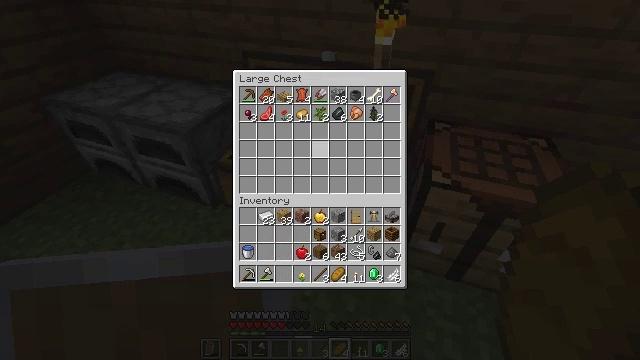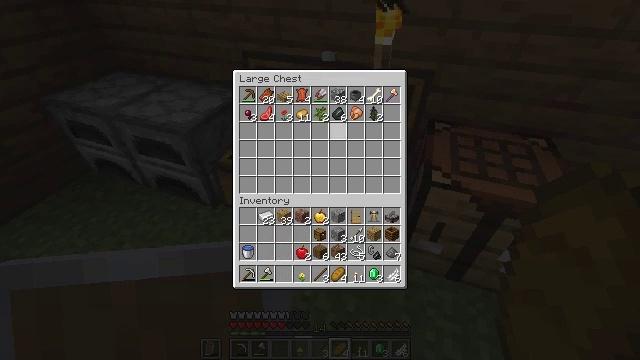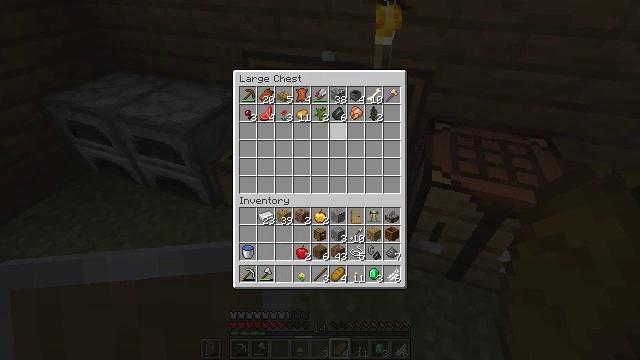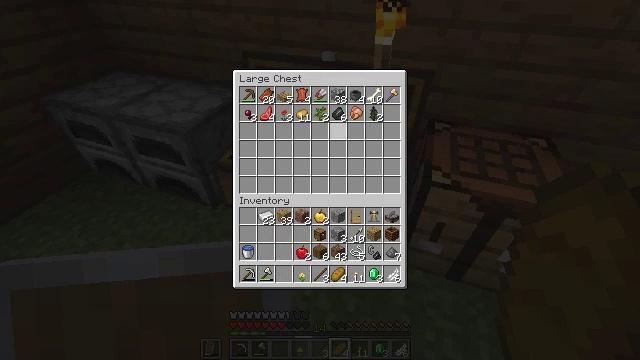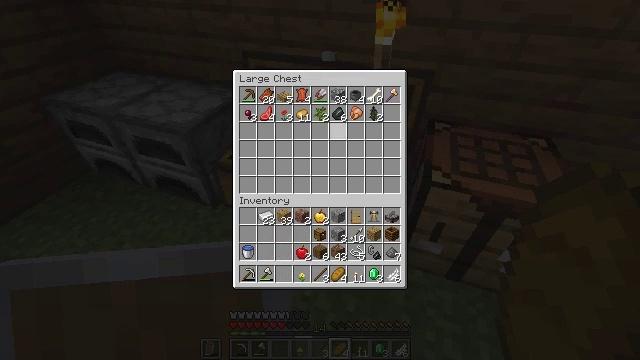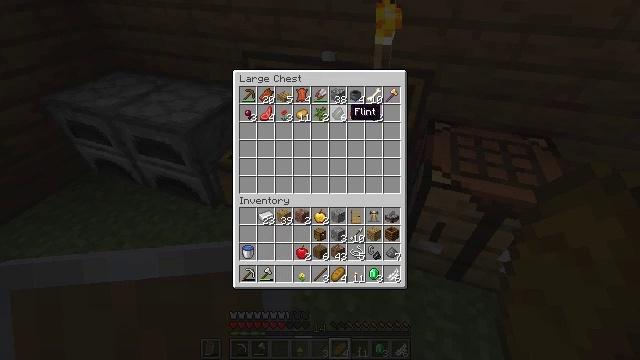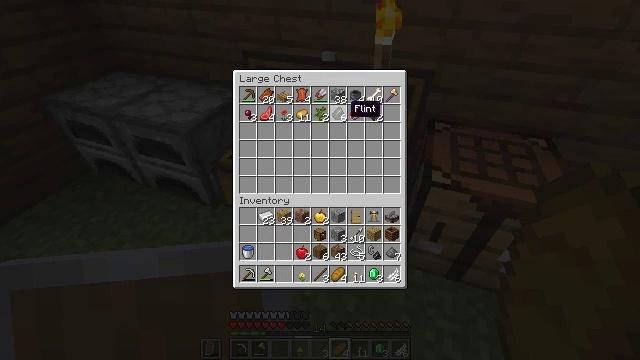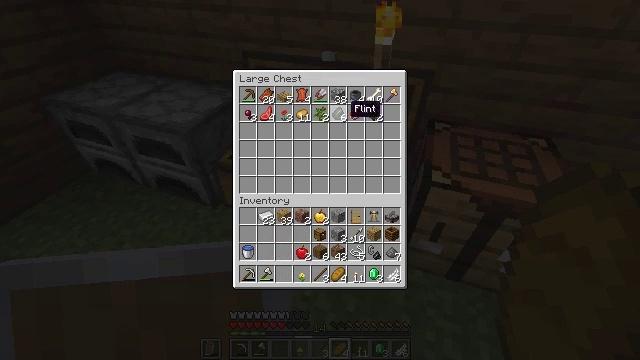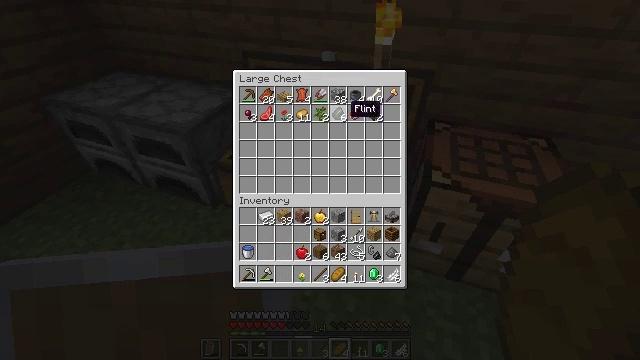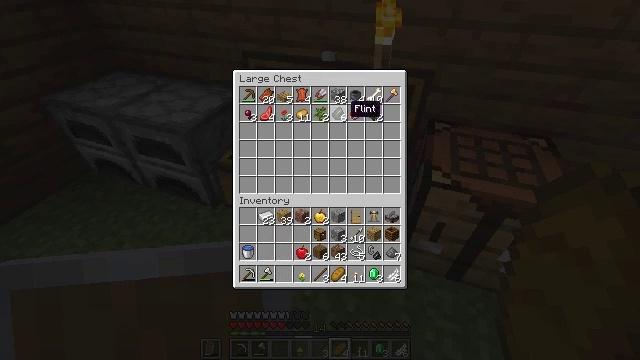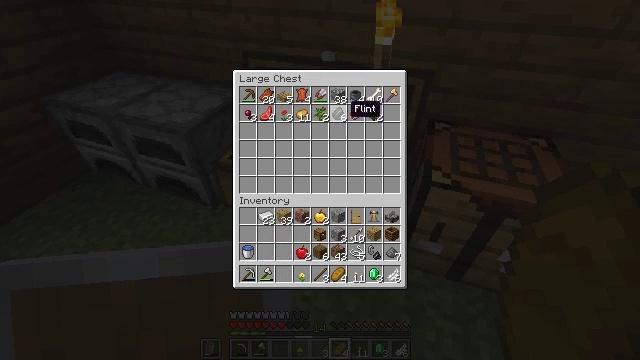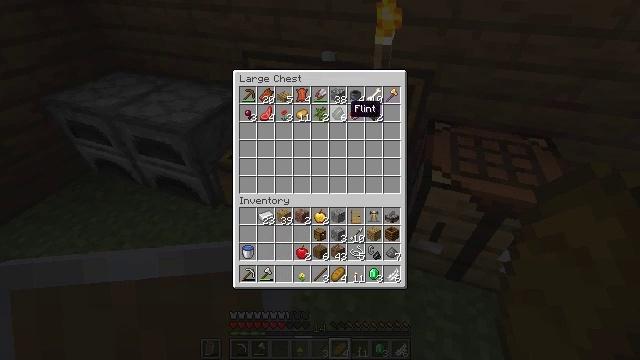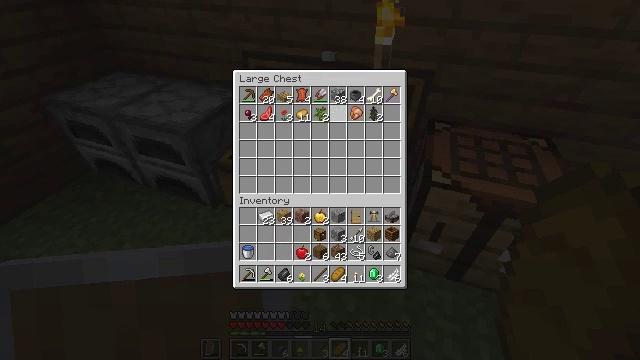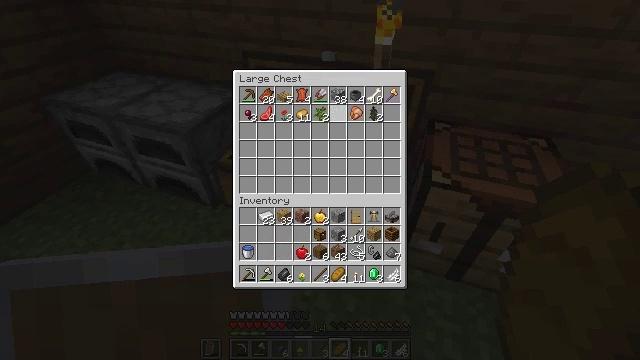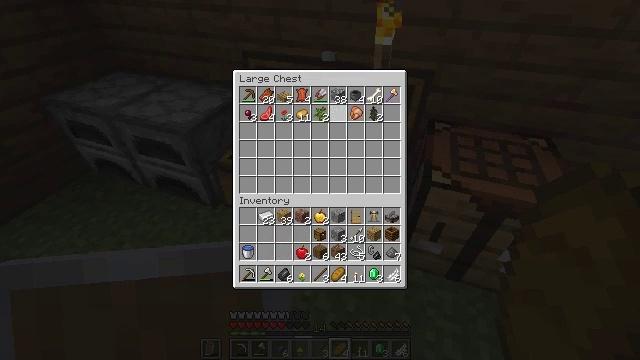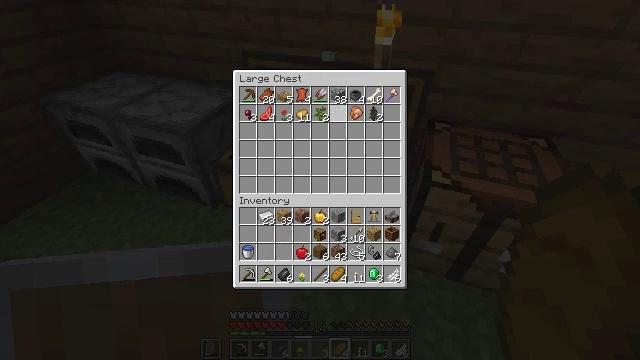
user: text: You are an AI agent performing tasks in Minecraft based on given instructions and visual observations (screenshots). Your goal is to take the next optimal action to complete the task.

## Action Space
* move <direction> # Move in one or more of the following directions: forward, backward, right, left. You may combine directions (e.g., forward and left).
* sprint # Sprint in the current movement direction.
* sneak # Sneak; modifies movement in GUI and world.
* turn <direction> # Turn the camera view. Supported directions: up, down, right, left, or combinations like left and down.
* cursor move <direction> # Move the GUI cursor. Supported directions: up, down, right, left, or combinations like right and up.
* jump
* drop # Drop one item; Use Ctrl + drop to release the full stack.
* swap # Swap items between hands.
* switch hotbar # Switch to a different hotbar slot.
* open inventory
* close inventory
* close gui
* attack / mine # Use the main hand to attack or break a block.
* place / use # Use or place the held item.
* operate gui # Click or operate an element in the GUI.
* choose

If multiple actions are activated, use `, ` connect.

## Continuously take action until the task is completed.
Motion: motion action
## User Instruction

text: Open the crafting table and craft a fletching table.
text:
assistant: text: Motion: sneak, cursor move right and up
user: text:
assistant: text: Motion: sneak
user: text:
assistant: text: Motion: sneak
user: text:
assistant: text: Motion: sneak
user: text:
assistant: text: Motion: sneak
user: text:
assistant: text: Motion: sneak
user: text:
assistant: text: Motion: sneak
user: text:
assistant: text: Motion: sneak
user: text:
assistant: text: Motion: sneak
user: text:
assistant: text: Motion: sneak
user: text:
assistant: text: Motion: sneak
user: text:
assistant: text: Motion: sneak, operate gui
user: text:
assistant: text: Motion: sneak, operate gui
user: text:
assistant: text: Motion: sneak, operate gui
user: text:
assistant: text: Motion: sneak, operate gui
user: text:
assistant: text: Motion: sneak
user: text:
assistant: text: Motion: sneak
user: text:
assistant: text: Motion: sneak
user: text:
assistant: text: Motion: sneak, turn right, close gui
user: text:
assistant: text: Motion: turn right and down, open inventory
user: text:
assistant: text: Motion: turn right and down
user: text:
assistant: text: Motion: no_op
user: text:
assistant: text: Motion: no_op
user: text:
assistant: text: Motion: no_op
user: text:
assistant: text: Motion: turn right and up
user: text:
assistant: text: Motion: no_op
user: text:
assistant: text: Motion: turn right and up
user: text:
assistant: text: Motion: turn right and up, use / place
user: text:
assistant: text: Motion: use / place
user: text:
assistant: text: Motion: use / place